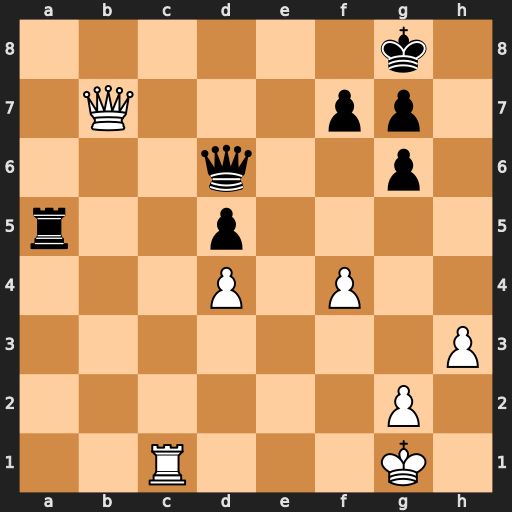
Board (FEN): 6k1/1Q3pp1/3q2p1/r2p4/3P1P2/7P/6P1/2R3K1
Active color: w
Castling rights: -
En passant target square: -
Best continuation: Rc8+ Kh7 Qxf7